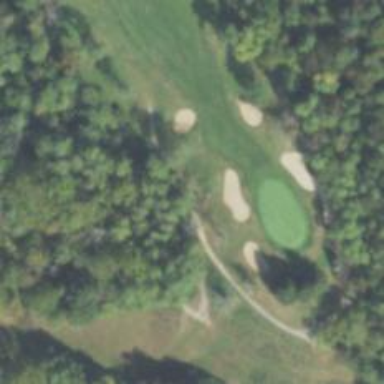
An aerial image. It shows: Path for both roads and golfers.